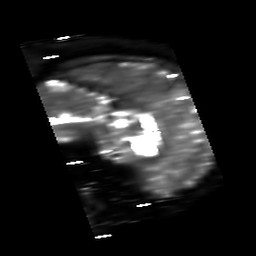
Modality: T2starmap
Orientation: sagittal
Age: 45
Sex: male
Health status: ill